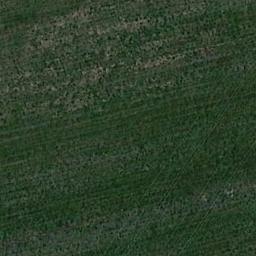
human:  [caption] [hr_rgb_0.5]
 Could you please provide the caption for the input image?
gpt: The entire image is dominated by grass .

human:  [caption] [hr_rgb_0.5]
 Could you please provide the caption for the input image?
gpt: This meadow has a striped texture and part of the meadow is relatively sparse .

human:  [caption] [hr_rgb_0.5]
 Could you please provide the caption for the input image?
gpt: The grass is dense but uneven .

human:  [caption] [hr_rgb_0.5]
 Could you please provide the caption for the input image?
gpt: A large strip of lush green grass .

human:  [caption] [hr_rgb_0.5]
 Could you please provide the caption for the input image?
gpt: A dense meadow with many green grass .